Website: home-depot
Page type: delivery-shipping
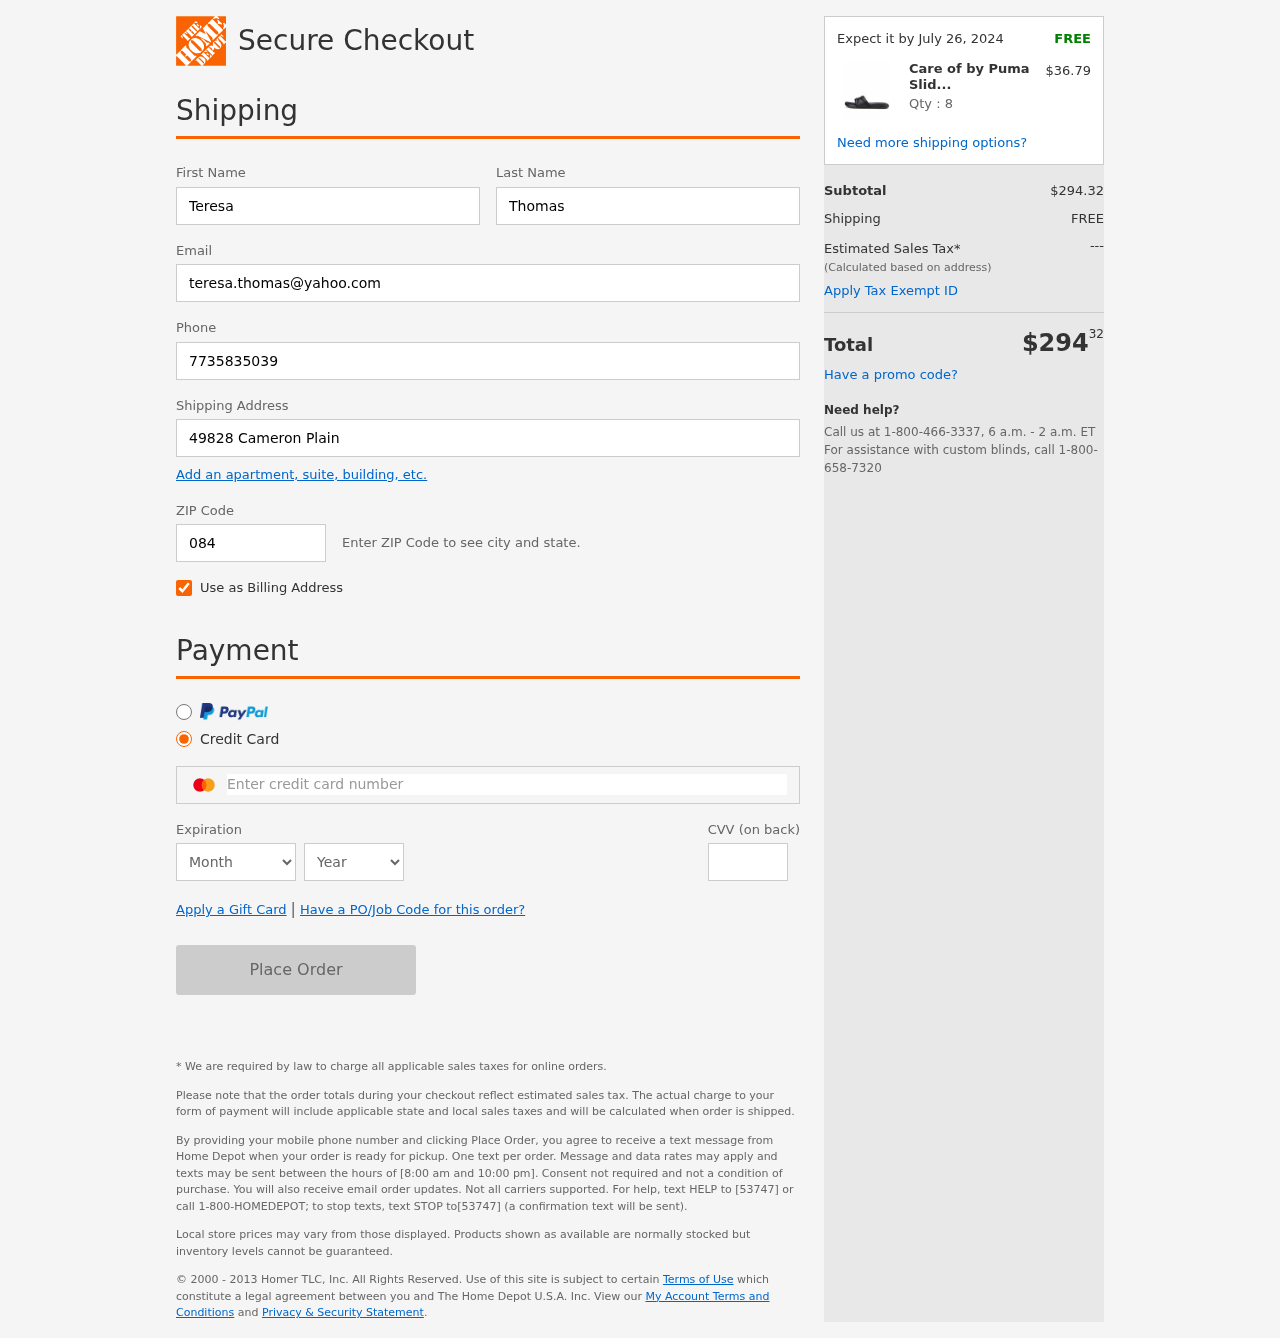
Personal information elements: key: PII_CARD_CVV
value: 549
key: PII_CARD_EXPIRY_MONTH
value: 10
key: PII_CARD_EXPIRY_YEAR
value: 30
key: PII_CARD_NUMBER
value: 5391 1653 6574 8901
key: PII_EMAIL
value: teresa.thomas@yahoo.com
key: PII_FIRSTNAME
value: Teresa
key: PII_LASTNAME
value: Thomas
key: PII_PHONE
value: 7735835039
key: PII_POSTCODE
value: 08454
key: PII_STREET
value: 49828 Cameron Plain
Product elements: key: PRODUCT1_NAME
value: Care of by Puma Slide 2 Women's Flip Flops
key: PRODUCT1_PRICE
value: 36.79
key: PRODUCT1_QUANTITY
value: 8
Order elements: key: ORDER_DELIVERY_DATE
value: Expect it by July 26, 2024
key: ORDER_SUBTOTAL
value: $294.32
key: ORDER_SHIPPING_COST
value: FREE
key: ORDER_TOTAL
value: $29432